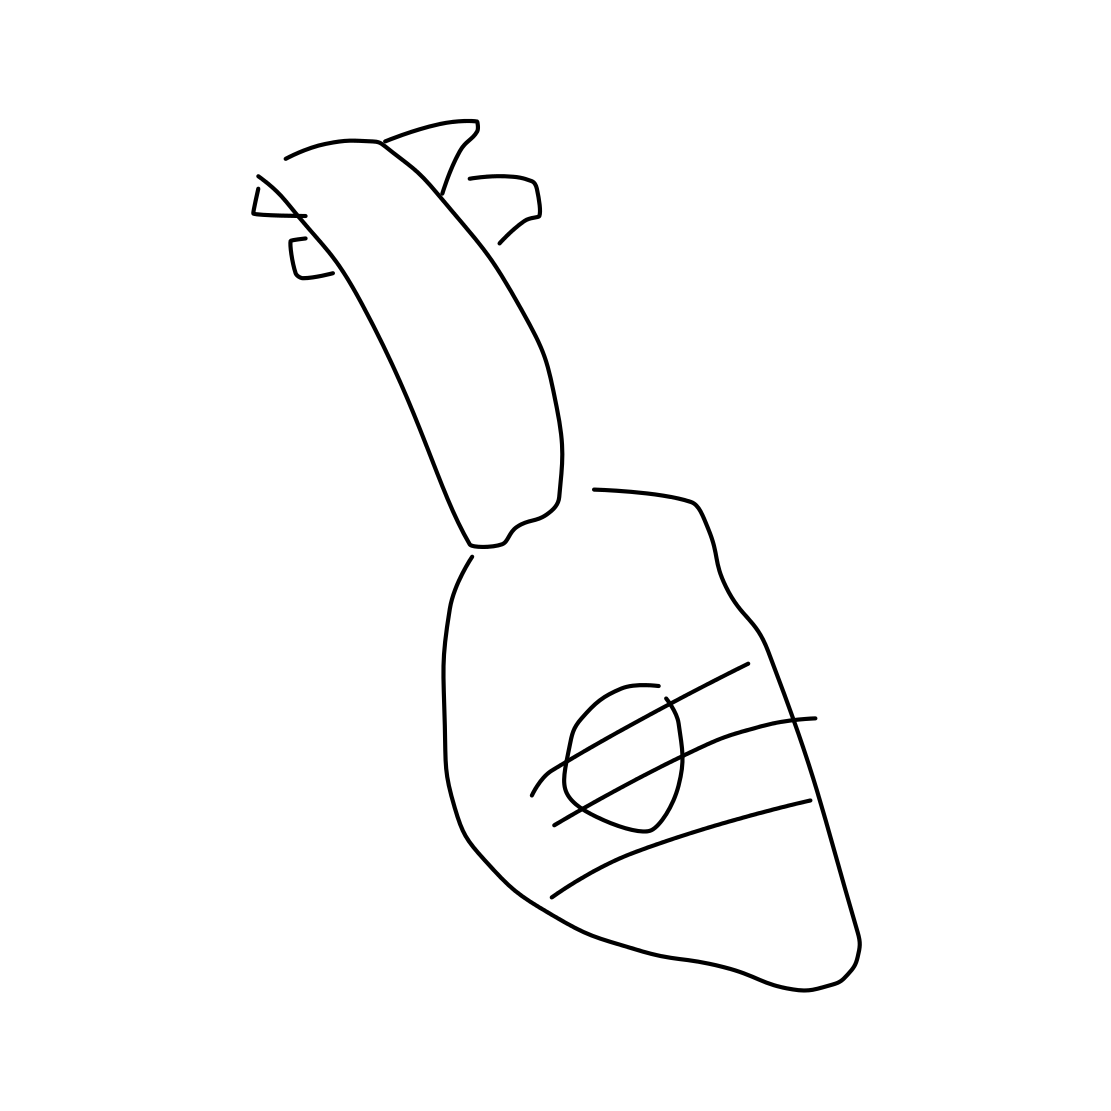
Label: guitar